Question: I have following jersey method:
'''
@POST
@Path("path")
@Produces({MediaType.APPLICATION_JSON})
public Response isSellableOnline(@QueryParam("productCodes") final List<String> productCodes,
@QueryParam("storeName") final String storeName,
@Context HttpServletRequest request) {
System.out.println(storeName);
System.out.println(productCodes.size());
...
}
'''
in rest client I sends following data:

in console I see
> null
0
What do I wrong?
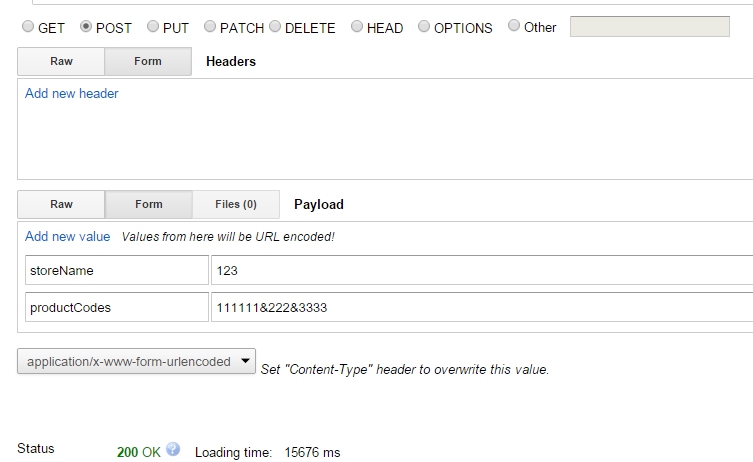
Answer: You're reading the parameters from query string, which go in the form:
'''
http://yourserver/your/service?param1=foo&param2=bar
^ start of query string
'''
But you're sending the parameters as part of the form.
Change the way you consume the parameters in your service:
'''
@POST
@Path("path")
@Produces({MediaType.APPLICATION_JSON})
public Response isSellableOnline(@FormParam("productCodes") final List<String> productCodes,
@FormParam("storeName") final String storeName,
@Context HttpServletRequest request) {
System.out.println(storeName);
System.out.println(productCodes.size());
...
}
'''